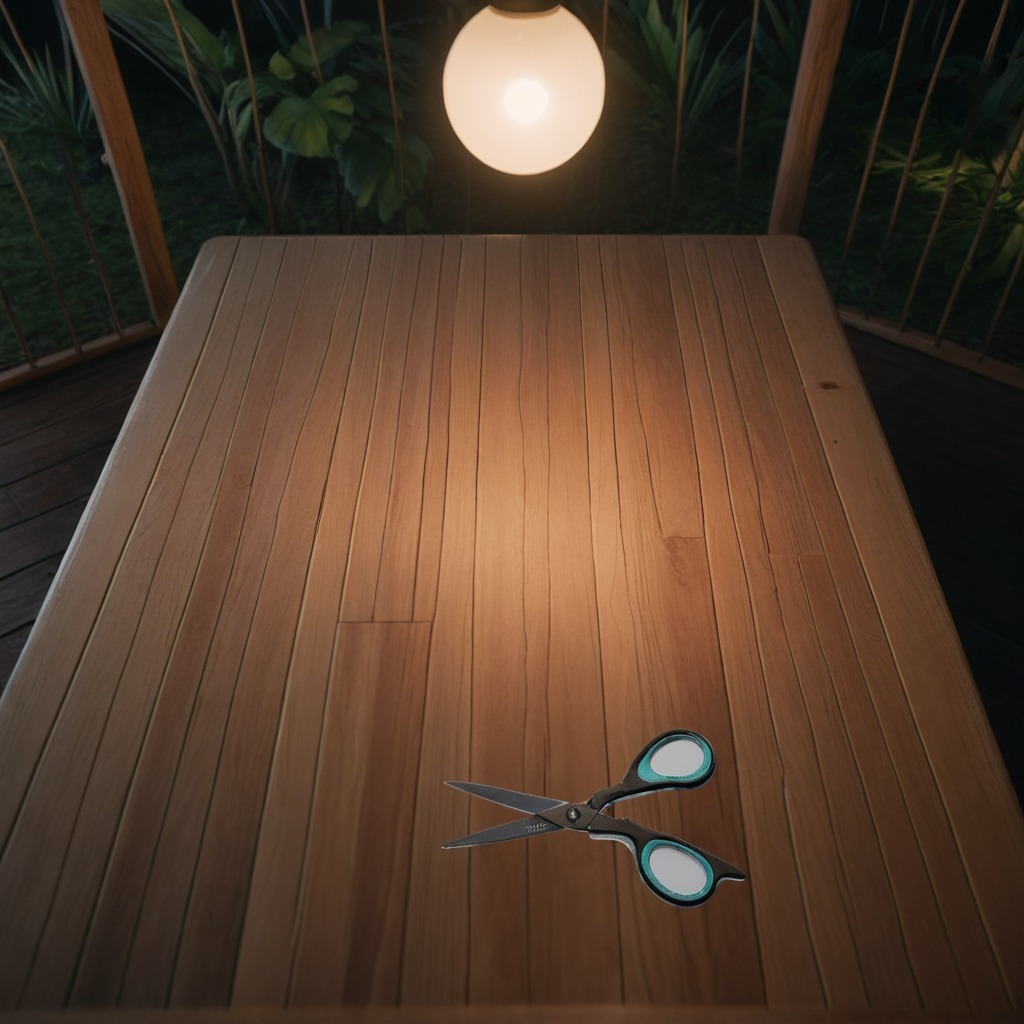
A scissor is lying on a wooden table inside a jungle field workshop tent at night.